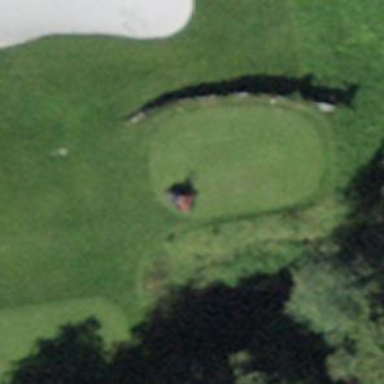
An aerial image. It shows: Grassy area designated as golf tee.